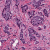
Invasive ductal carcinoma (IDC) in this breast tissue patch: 1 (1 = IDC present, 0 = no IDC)